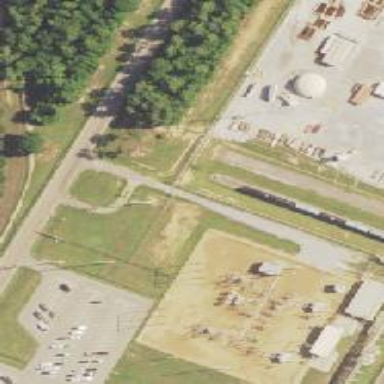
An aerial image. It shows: Industrial substation surrounded by fence.